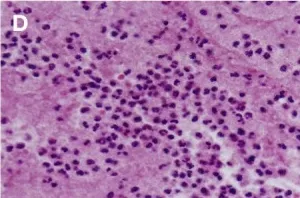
Autopsy findings. (C, D) DVT: neutrophils were abundant in the thrombus. , x 400.
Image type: pathology (h&e)